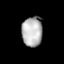
Tissue: lung
Cell type: T cells
Senescence score: 0.2299
Nuclear area (px): 603
Mean DAPI intensity: 178.355